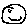
Label: smiley face